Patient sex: M
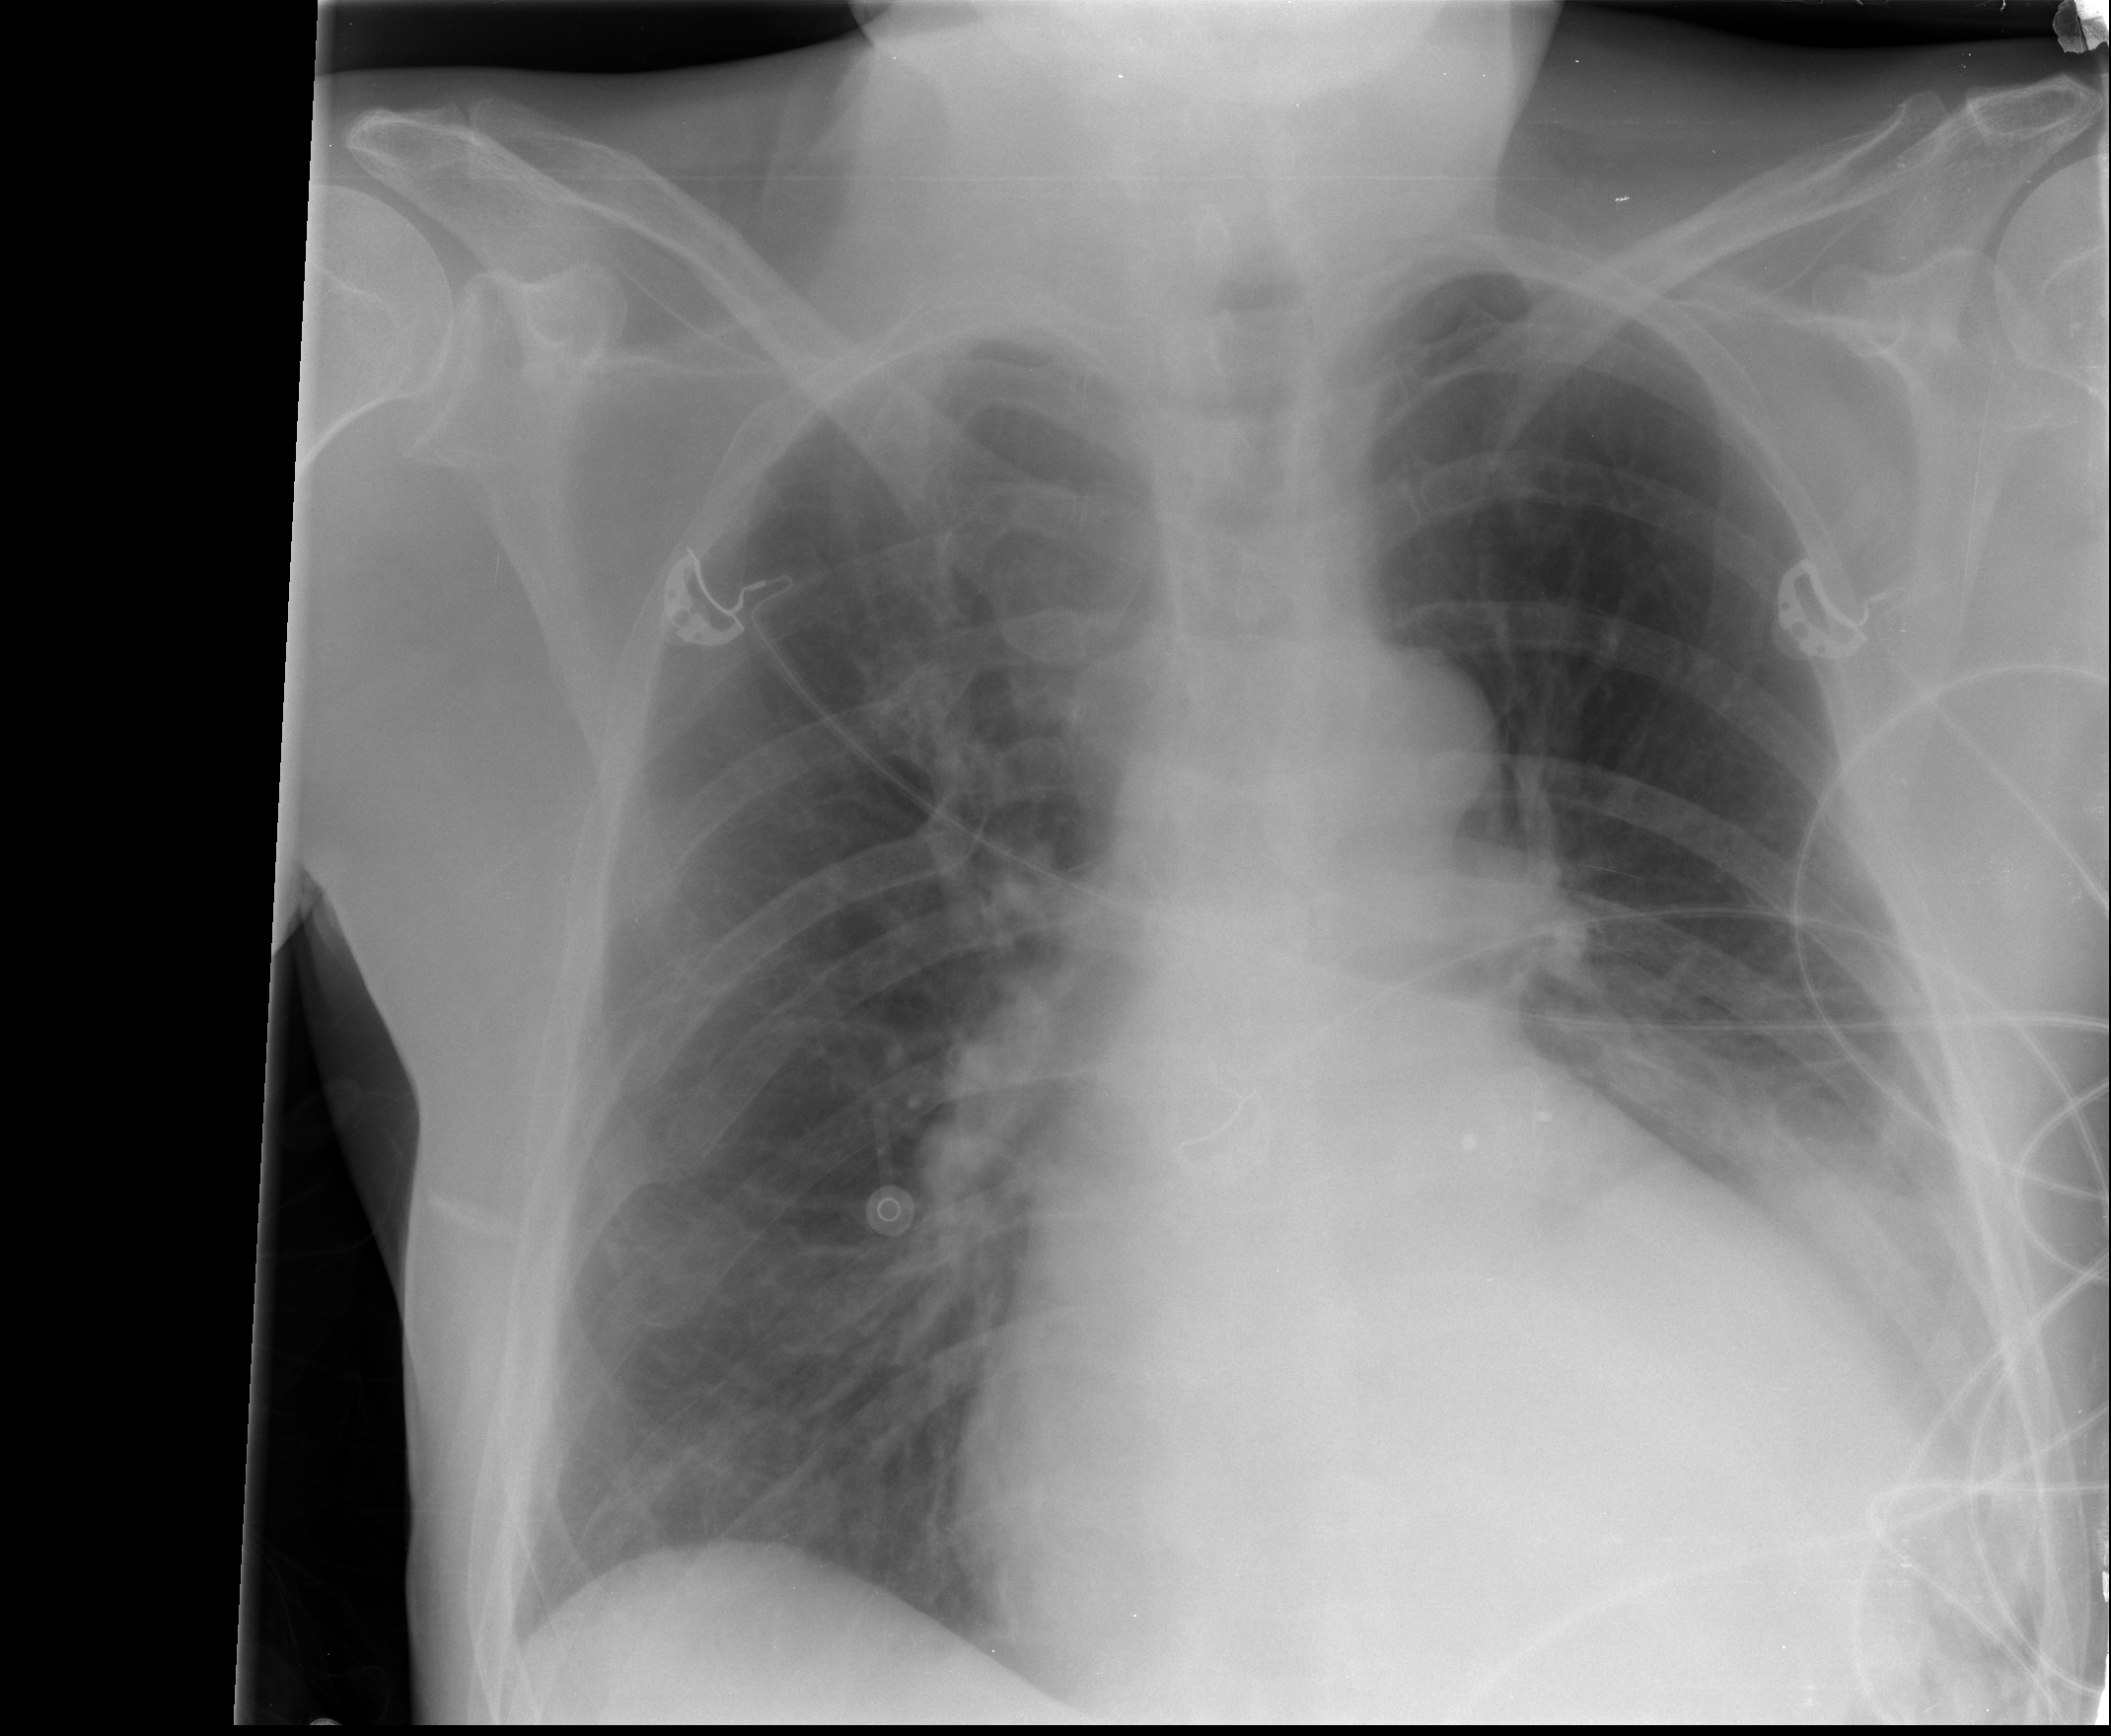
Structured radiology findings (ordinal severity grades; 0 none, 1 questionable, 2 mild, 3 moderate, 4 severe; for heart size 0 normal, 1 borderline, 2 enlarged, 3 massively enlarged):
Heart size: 2
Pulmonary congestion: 0
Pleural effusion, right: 0
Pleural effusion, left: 2
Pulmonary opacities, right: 0
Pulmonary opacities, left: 0
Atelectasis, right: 0
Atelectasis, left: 2